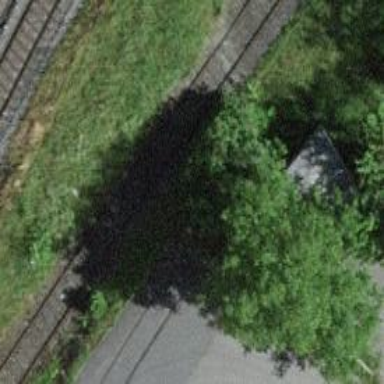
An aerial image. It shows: Railway buffer stop.